Question: So, I have two toggle buttons, the user must be able only to select one of the above two toggle buttons as show in the image below:

How can I achieve this ?
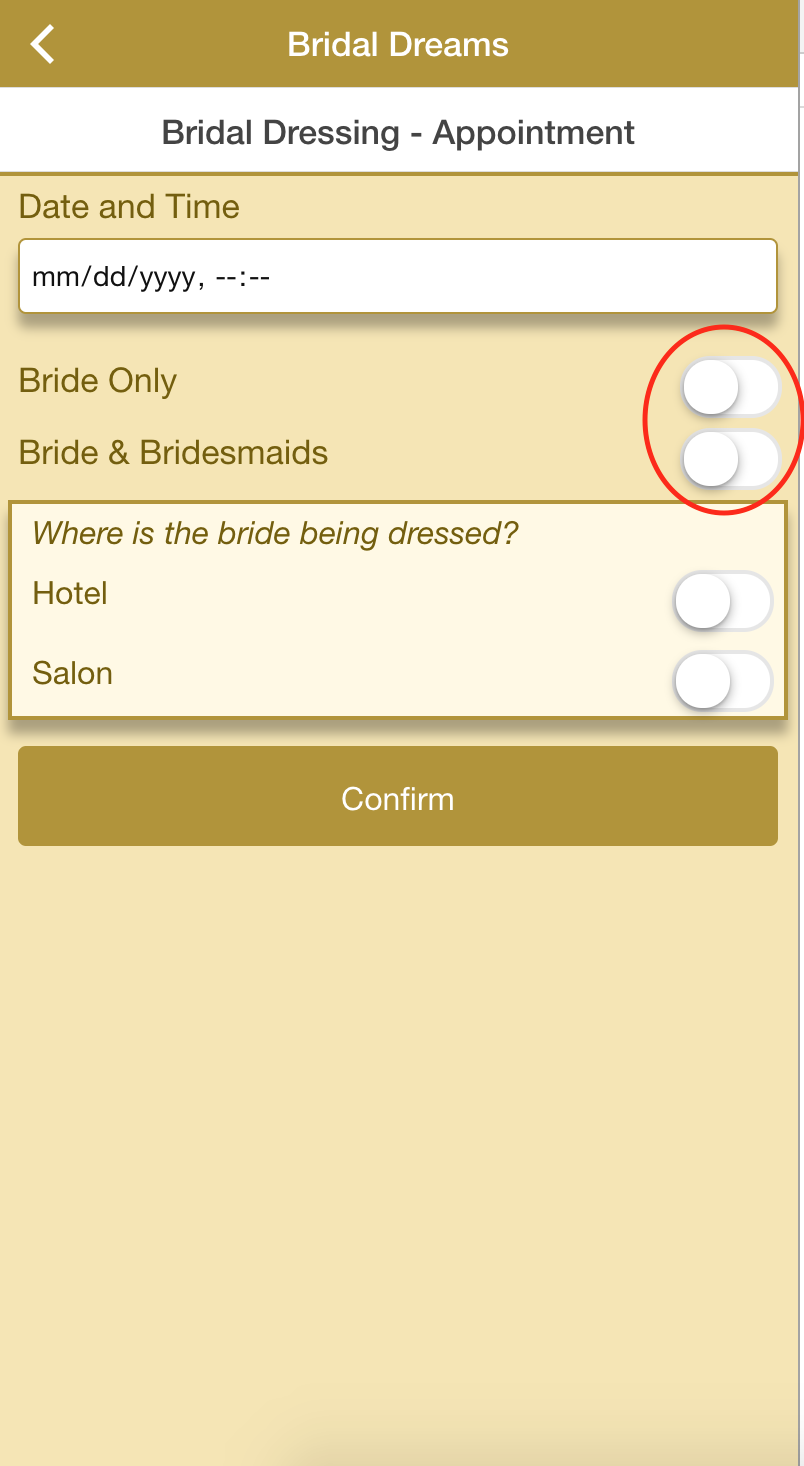
Answer: You can use Radio buttons : <URL>
But if you want to use toggle button and achieve this thing, you can use $watch : <URL>
Ionic code:
'''
<label class="toggle">Bride only
<input type="checkbox" ng-model="B">
<div class="track">
<div class="handle"></div>
</div>
</label>
<br>
<label class="toggle">Bride & Bridesmaids
<input type="checkbox" ng-model="B&B">
<div class="track">
<div class="handle"></div>
</div>
</label>
'''
Angular code:
'''
$scope.B=false; // for Bride only
$scope.B&b= false //for Bride and Bridesmaids
$scope.$watch('B',function(){
if($scope.B==true){
$scope.B&B=false;
console.log($scope.B&B);
}
});
$scope.$watch('B&B',function(){
if($scope.B&B==true){
$scope.B=false;
console.log($scope.B);
}
});
'''
Hope this helps.